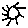
Label: sun